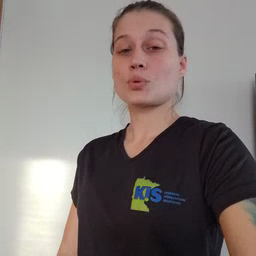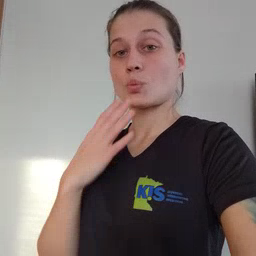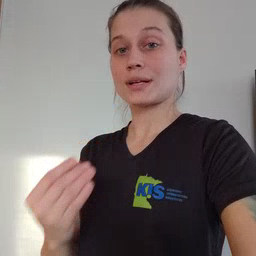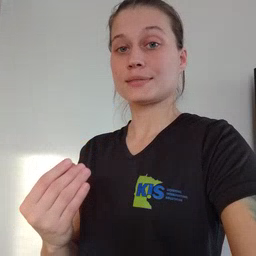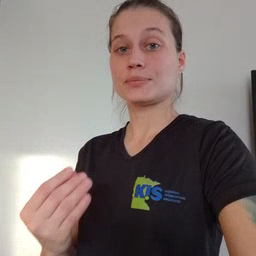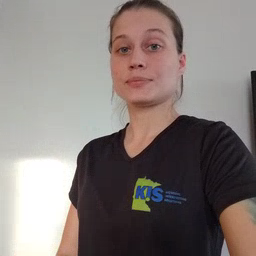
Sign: wet